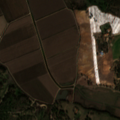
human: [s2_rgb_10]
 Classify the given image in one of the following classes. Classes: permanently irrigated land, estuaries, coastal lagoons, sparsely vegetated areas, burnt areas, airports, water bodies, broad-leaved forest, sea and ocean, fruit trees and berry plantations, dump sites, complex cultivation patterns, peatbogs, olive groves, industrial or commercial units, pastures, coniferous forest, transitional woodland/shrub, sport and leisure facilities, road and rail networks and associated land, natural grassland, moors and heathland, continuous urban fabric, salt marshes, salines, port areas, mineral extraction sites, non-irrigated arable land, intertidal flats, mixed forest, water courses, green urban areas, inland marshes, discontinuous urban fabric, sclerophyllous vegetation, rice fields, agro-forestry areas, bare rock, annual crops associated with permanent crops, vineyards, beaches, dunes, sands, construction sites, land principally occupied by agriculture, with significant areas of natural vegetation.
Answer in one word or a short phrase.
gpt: permanently irrigated land, rice fields, agro-forestry areas, transitional woodland/shrub